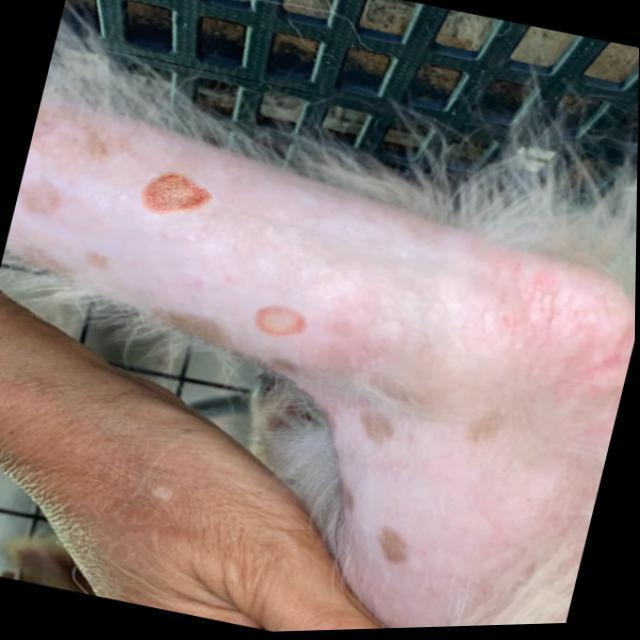
Canine ringworm (Dermatophytosis) — fungal infection caused by Microsporum or Trichophyton. Presents with circular alopecia, scaling, crusting, and broken hairs.